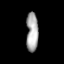
Tissue: lung
Cell type: Myeloid cells
Senescence score: 0.5909
Nuclear area (px): 459
Mean DAPI intensity: 168.499